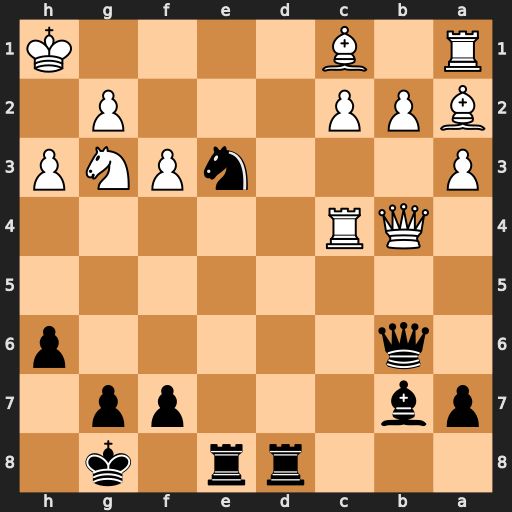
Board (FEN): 3rr1k1/pb3pp1/1q5p/8/1QR5/P3nPNP/BPP3P1/R1B4K
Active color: b
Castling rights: -
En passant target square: -
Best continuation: Rd1+ Kh2 Nxc4 Qxb6 Nxb6